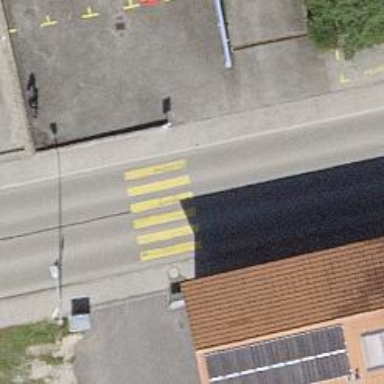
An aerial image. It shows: Uncontrolled zebra crossing.